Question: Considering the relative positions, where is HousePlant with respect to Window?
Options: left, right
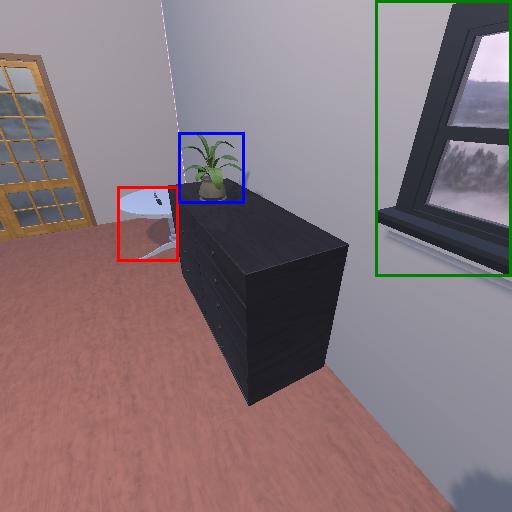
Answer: left